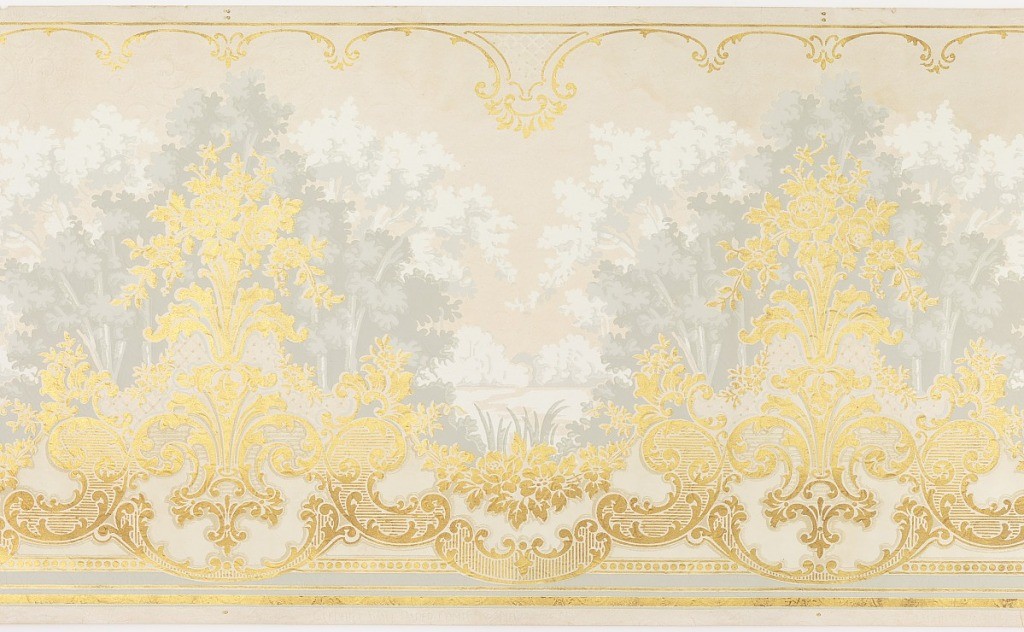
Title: Frieze
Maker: Gledhill Wall Paper Co., New York, New York, founded 1900
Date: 1905–1915
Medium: Machine-printed paper, textured, liquid mica
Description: Overall embossed mica. Foreground of bouquets of flowers connected by floral swags, scrolls, and beading at the bottom. Foreground color of metallic gold.  Landscape background of trees with a pond and cat tails. Background color of white and shades of gray.